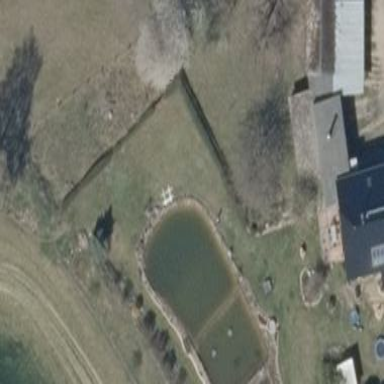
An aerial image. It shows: Peaceful pond surrounded by nature.